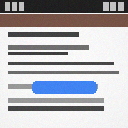
Screen state: on